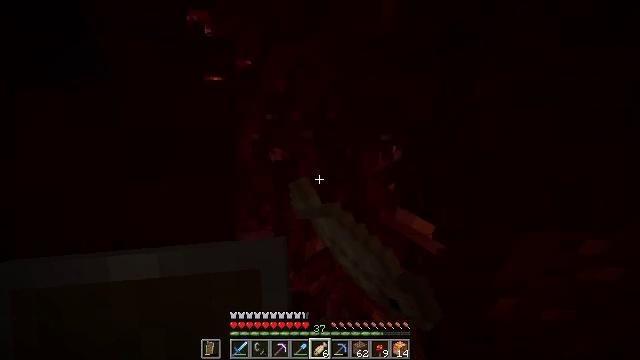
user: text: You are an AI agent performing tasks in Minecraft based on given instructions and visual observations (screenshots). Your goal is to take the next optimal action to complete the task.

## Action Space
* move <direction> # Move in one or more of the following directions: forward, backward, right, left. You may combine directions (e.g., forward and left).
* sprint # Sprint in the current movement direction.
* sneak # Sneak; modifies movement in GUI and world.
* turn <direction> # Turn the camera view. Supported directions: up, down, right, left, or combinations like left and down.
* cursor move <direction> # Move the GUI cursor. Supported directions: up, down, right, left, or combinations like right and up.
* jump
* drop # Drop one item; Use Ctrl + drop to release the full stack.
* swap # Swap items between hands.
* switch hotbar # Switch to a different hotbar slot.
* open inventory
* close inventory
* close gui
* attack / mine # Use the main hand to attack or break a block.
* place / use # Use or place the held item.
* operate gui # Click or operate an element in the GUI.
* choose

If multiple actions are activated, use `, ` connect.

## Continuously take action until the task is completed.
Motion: motion action
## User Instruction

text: Attack the nether wart block to break it.
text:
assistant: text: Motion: attack / mine